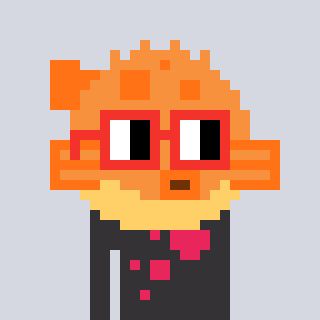
a pixel art character with square red glasses, a pufferfish-shaped head and a grayscale-colored body on a cool background